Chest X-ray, PA view. Patient: 32 years old, sex F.
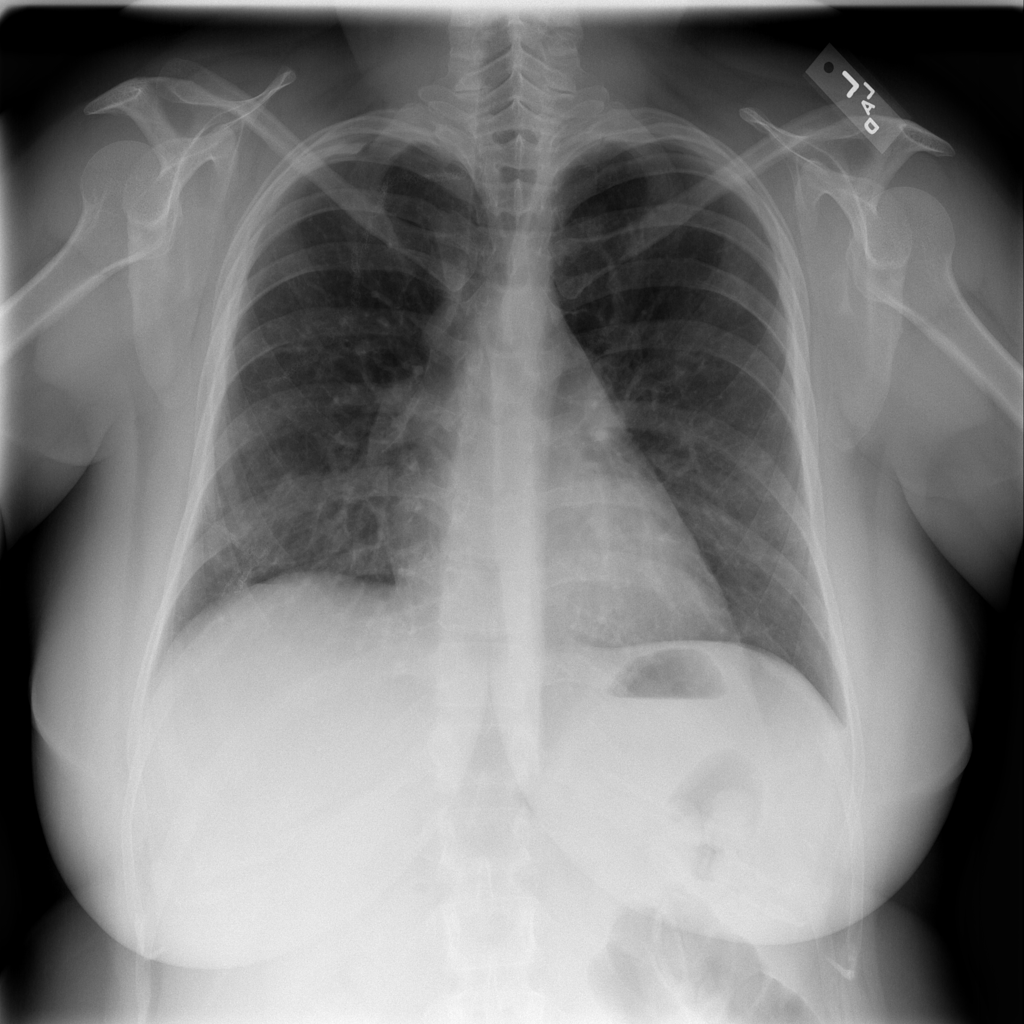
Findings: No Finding